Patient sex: M
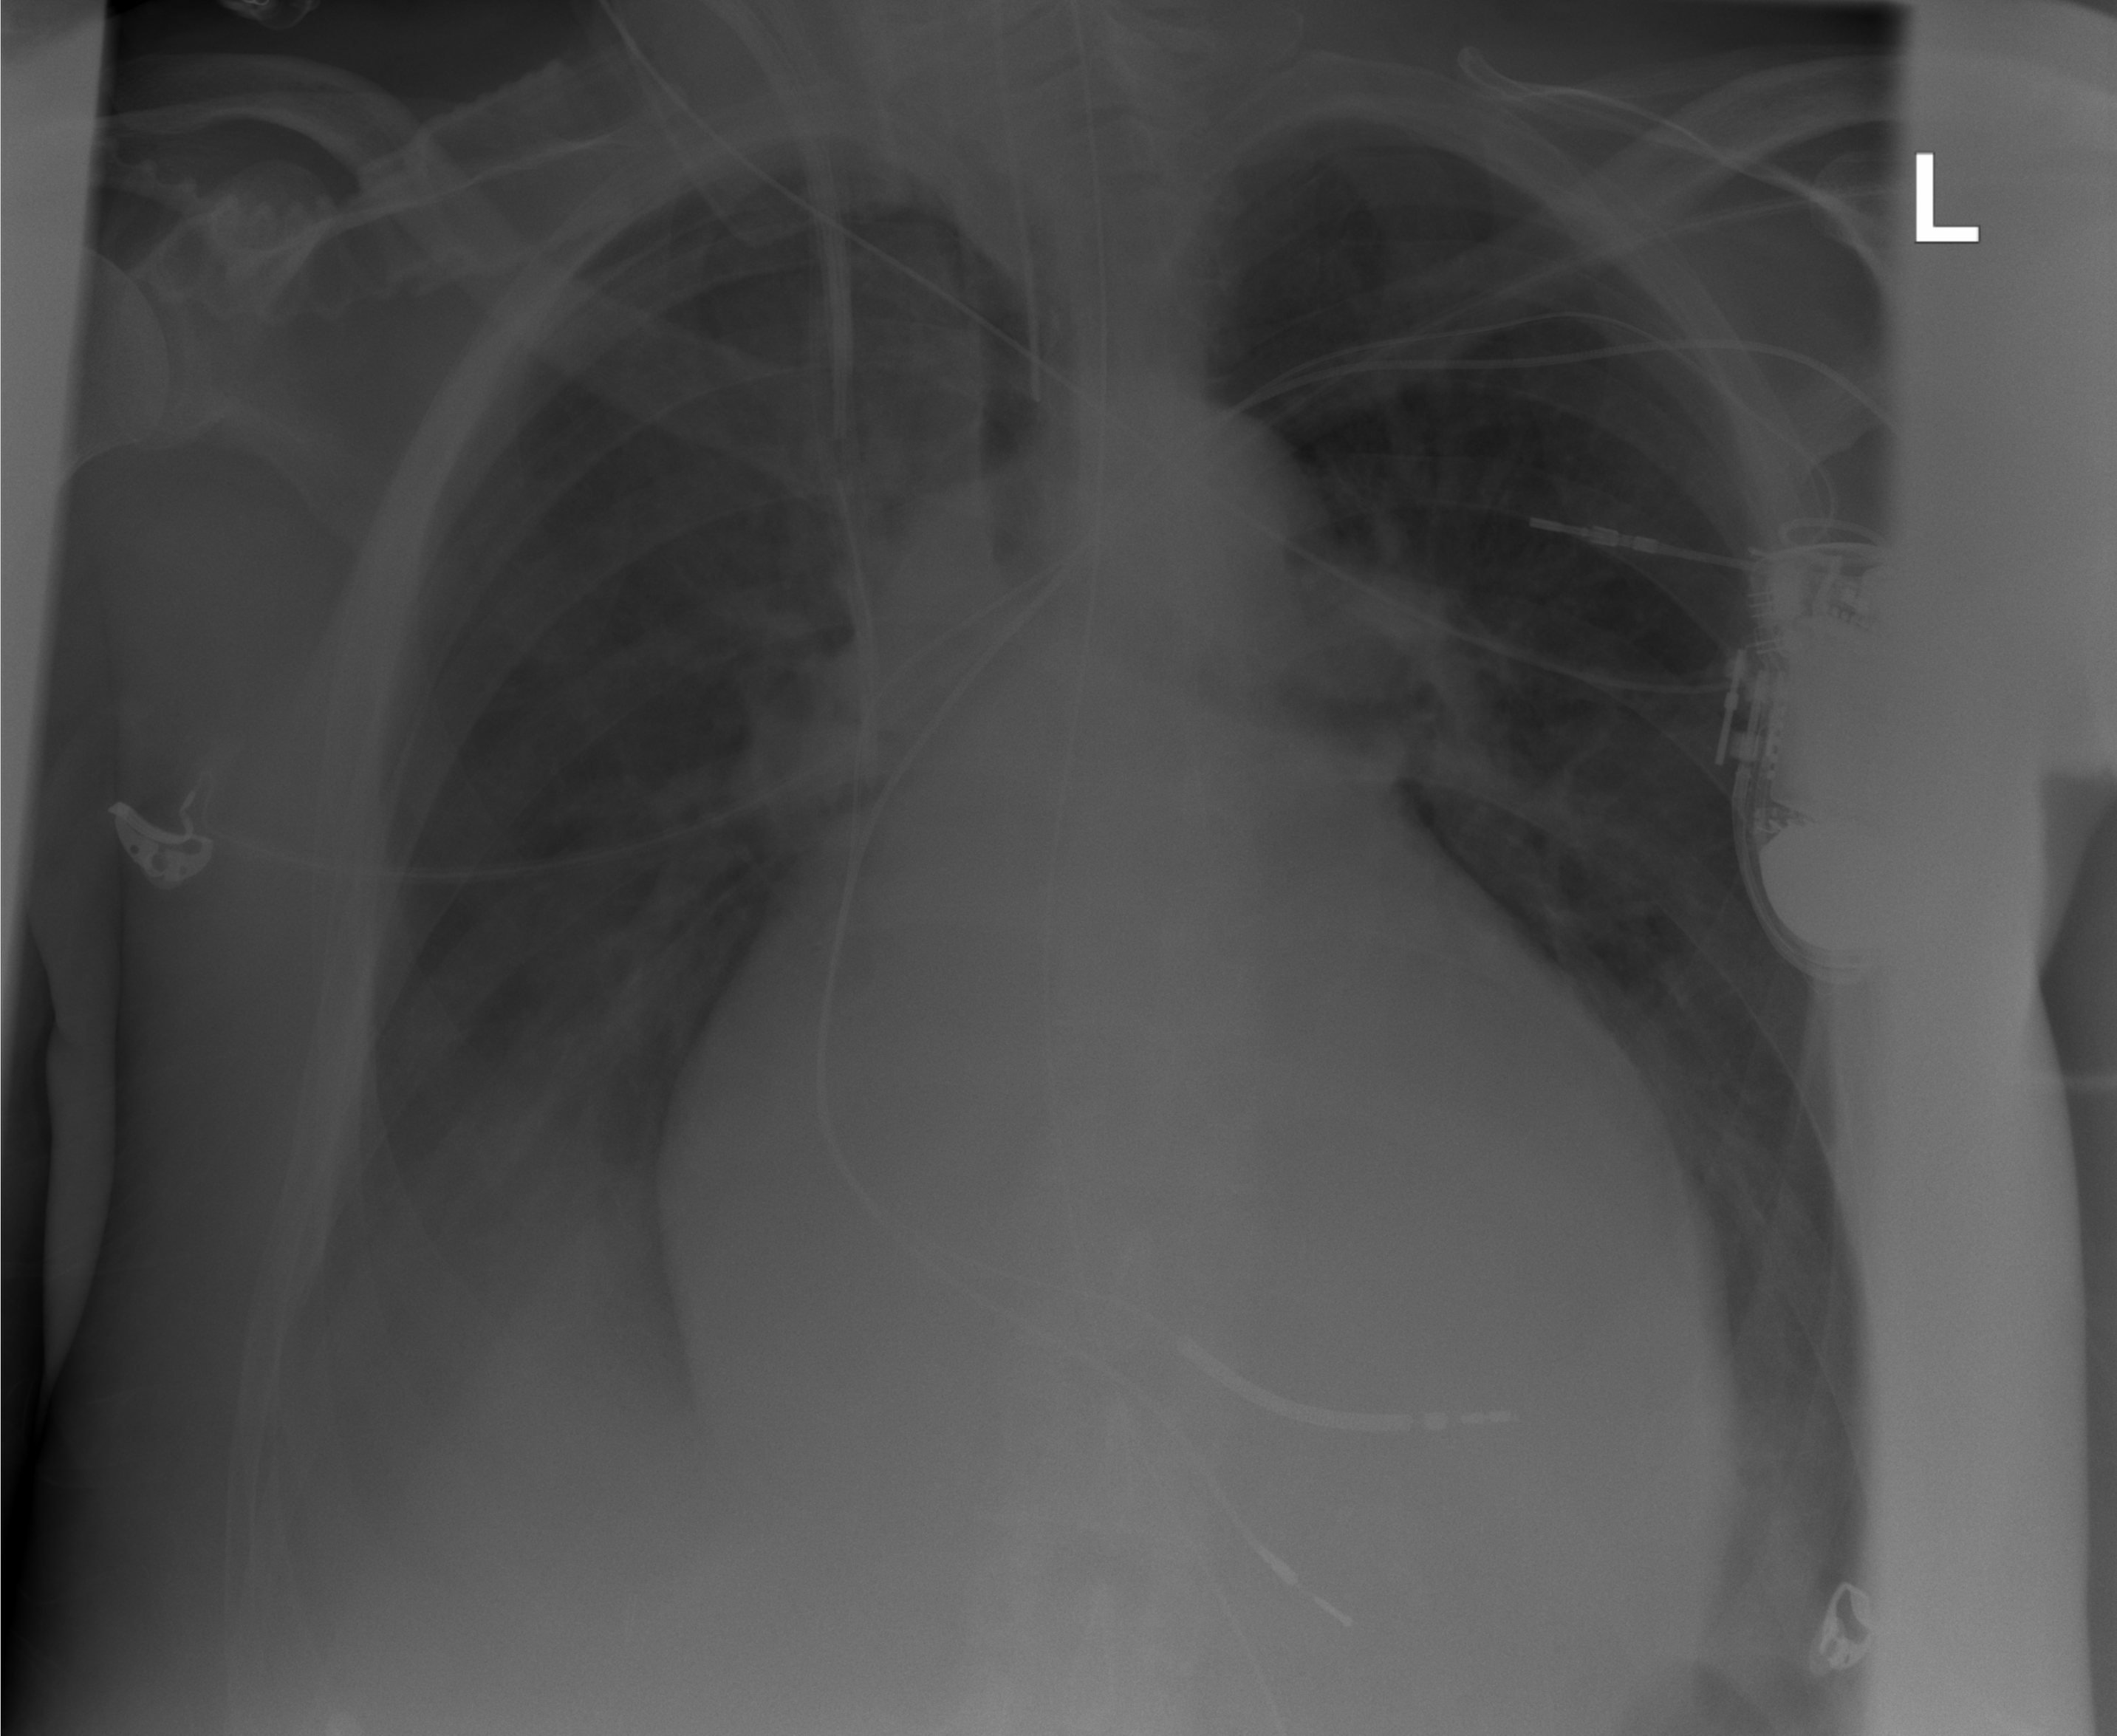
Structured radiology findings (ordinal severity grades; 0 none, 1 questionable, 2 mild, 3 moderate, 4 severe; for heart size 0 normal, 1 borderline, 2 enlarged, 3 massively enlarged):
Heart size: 3
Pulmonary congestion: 2
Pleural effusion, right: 2
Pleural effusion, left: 0
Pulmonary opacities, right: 0
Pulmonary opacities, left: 0
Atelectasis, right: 3
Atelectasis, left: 2